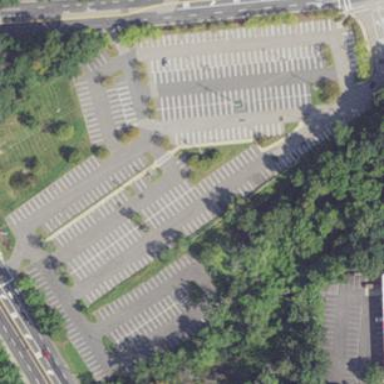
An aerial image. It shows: Parking area with shelter for bus park & ride facility.